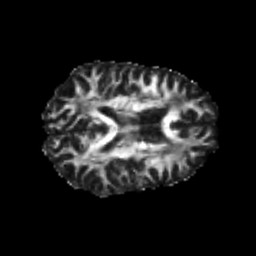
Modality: FA
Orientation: axial
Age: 23
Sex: male
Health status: healthy
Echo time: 0.074 s